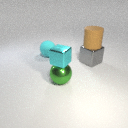
large gray metal cube behind large green metal sphere